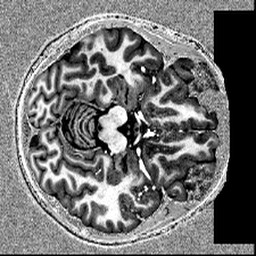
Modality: T1w
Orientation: axial
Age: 24
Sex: female